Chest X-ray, PA view. Patient: 34 years old, sex F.
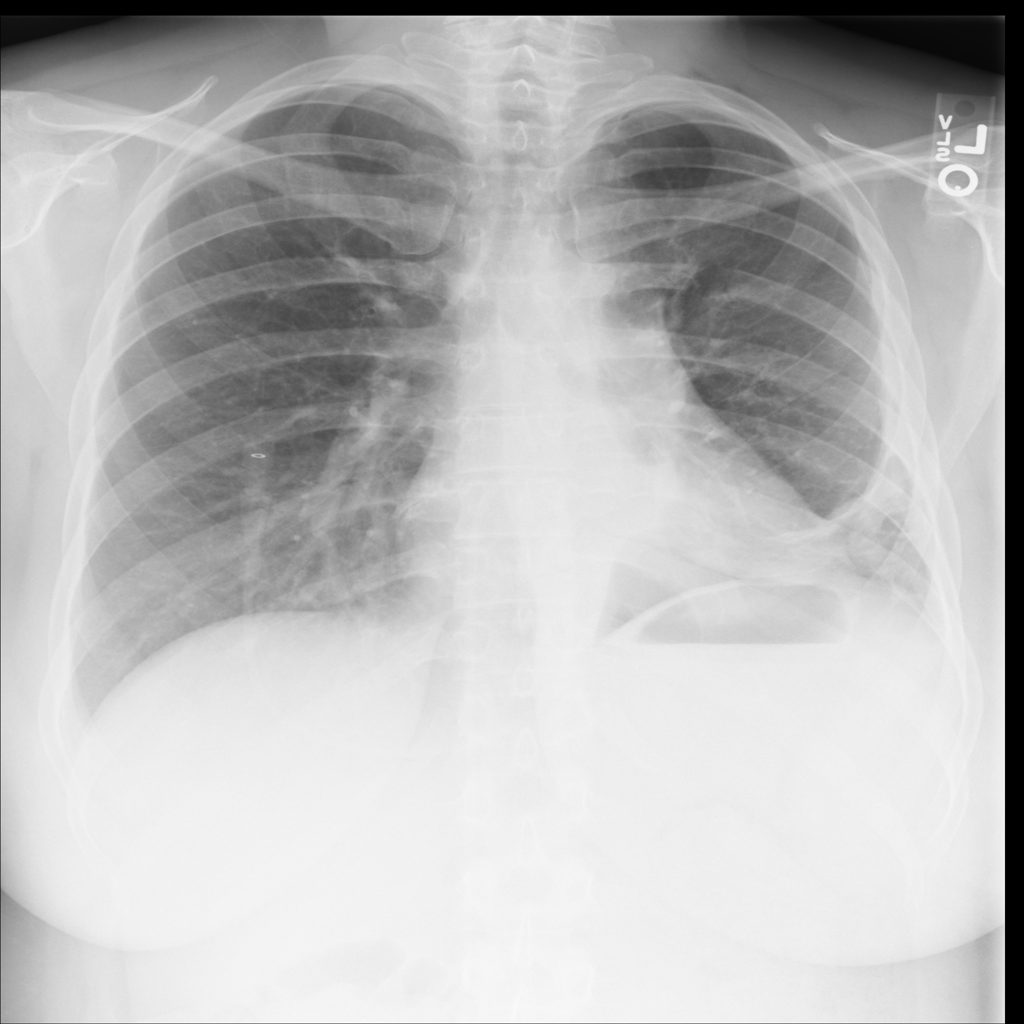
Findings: Atelectasis, Pneumothorax